Interaction volume radius: 5 \u00c5
Interaction volume height: 30 \u00c5
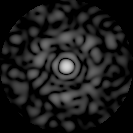
Disorder parameter: 0.8138